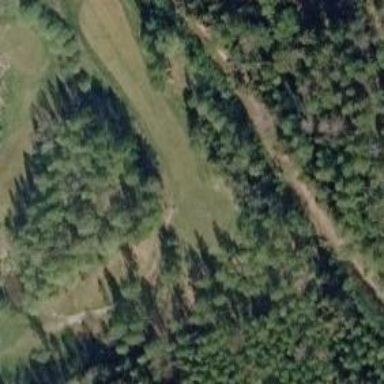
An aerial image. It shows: Golf fairway surrounded by grass.